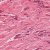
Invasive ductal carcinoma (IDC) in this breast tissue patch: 1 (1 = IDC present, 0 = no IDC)